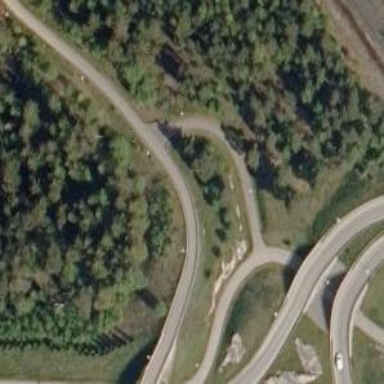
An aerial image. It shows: Asphalt cycleway.